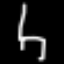
Label: chair